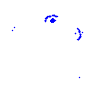
Particle: electron